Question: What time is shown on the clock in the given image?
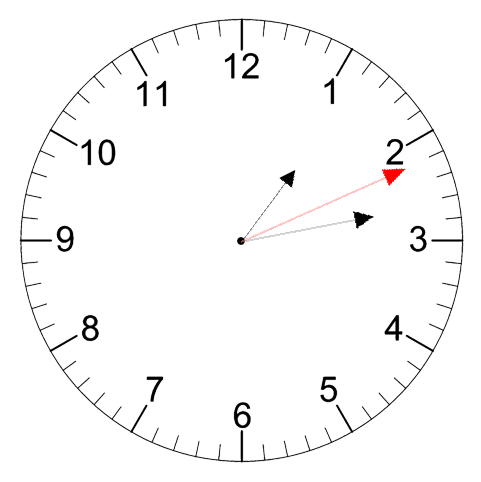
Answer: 01:13:11